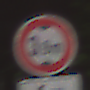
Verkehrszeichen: TatsaechlicheHoehe
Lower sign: RichtungsangabeDurchPfeile2
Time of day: Midday
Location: Outdoor (Suburban)
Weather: Clear
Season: NotSpecified
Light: Natural